Interaction volume radius: 5 \u00c5
Interaction volume height: 30 \u00c5
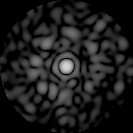
Disorder parameter: 0.8486